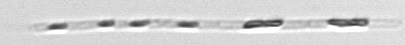
Label: Leptocylindrus